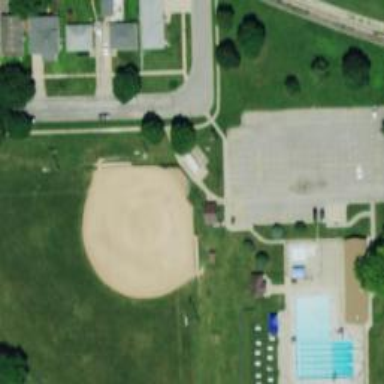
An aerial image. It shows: Bleachers on leisure land.